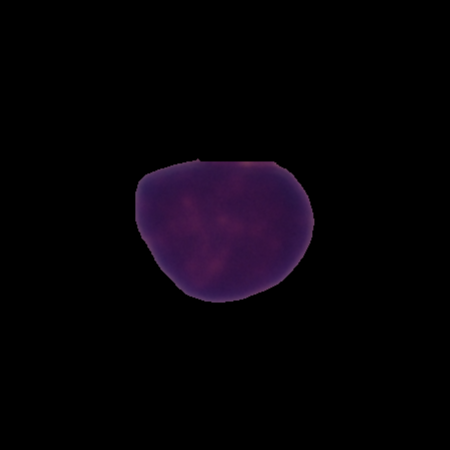
Label: healthy